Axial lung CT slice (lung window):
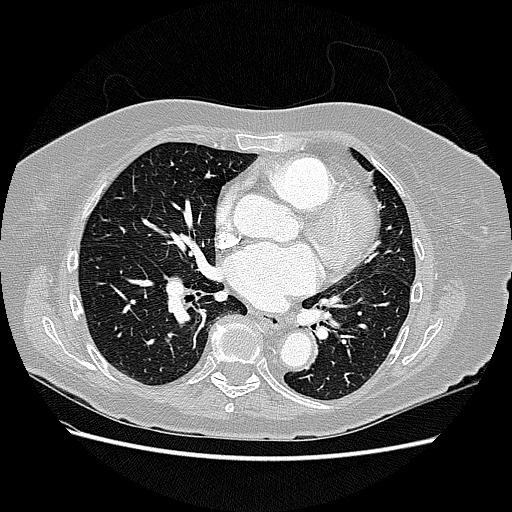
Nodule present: no